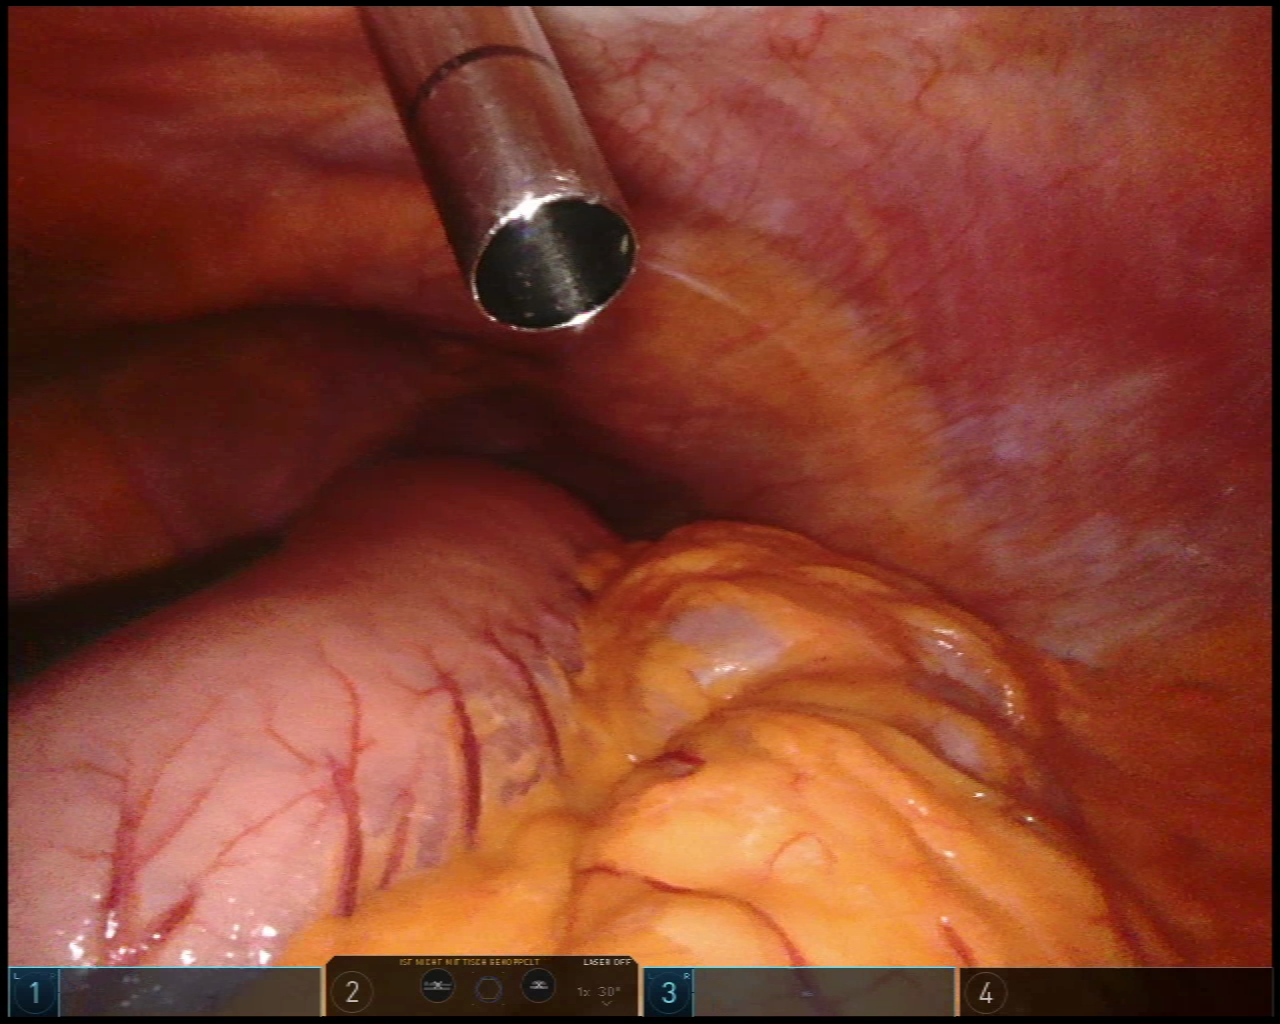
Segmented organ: stomach
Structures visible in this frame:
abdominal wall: yes
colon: yes
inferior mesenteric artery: no
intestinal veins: no
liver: yes
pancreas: no
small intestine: no
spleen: no
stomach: yes
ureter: no
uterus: no
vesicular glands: no